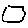
Label: hexagon